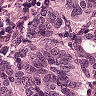
Metastatic tissue present: yes